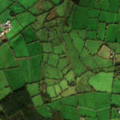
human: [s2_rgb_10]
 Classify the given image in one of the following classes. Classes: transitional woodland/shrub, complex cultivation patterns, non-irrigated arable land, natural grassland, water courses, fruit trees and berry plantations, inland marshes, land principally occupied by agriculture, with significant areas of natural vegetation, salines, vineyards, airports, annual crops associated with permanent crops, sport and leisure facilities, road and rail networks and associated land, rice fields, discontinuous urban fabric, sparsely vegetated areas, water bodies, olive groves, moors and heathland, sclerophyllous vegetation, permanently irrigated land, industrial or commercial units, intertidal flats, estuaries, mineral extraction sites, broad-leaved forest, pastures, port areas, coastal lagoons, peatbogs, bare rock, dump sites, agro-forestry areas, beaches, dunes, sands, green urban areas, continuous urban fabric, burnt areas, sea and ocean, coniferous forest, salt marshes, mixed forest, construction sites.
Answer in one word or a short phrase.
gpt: pastures, mixed forest, transitional woodland/shrub